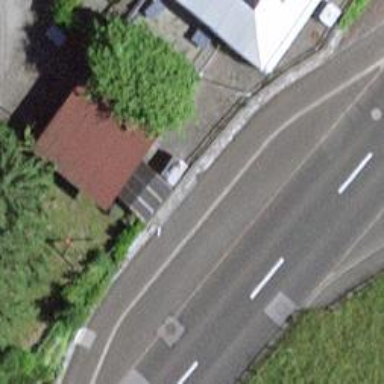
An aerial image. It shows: Bus stop with platform for public transport.